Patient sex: F
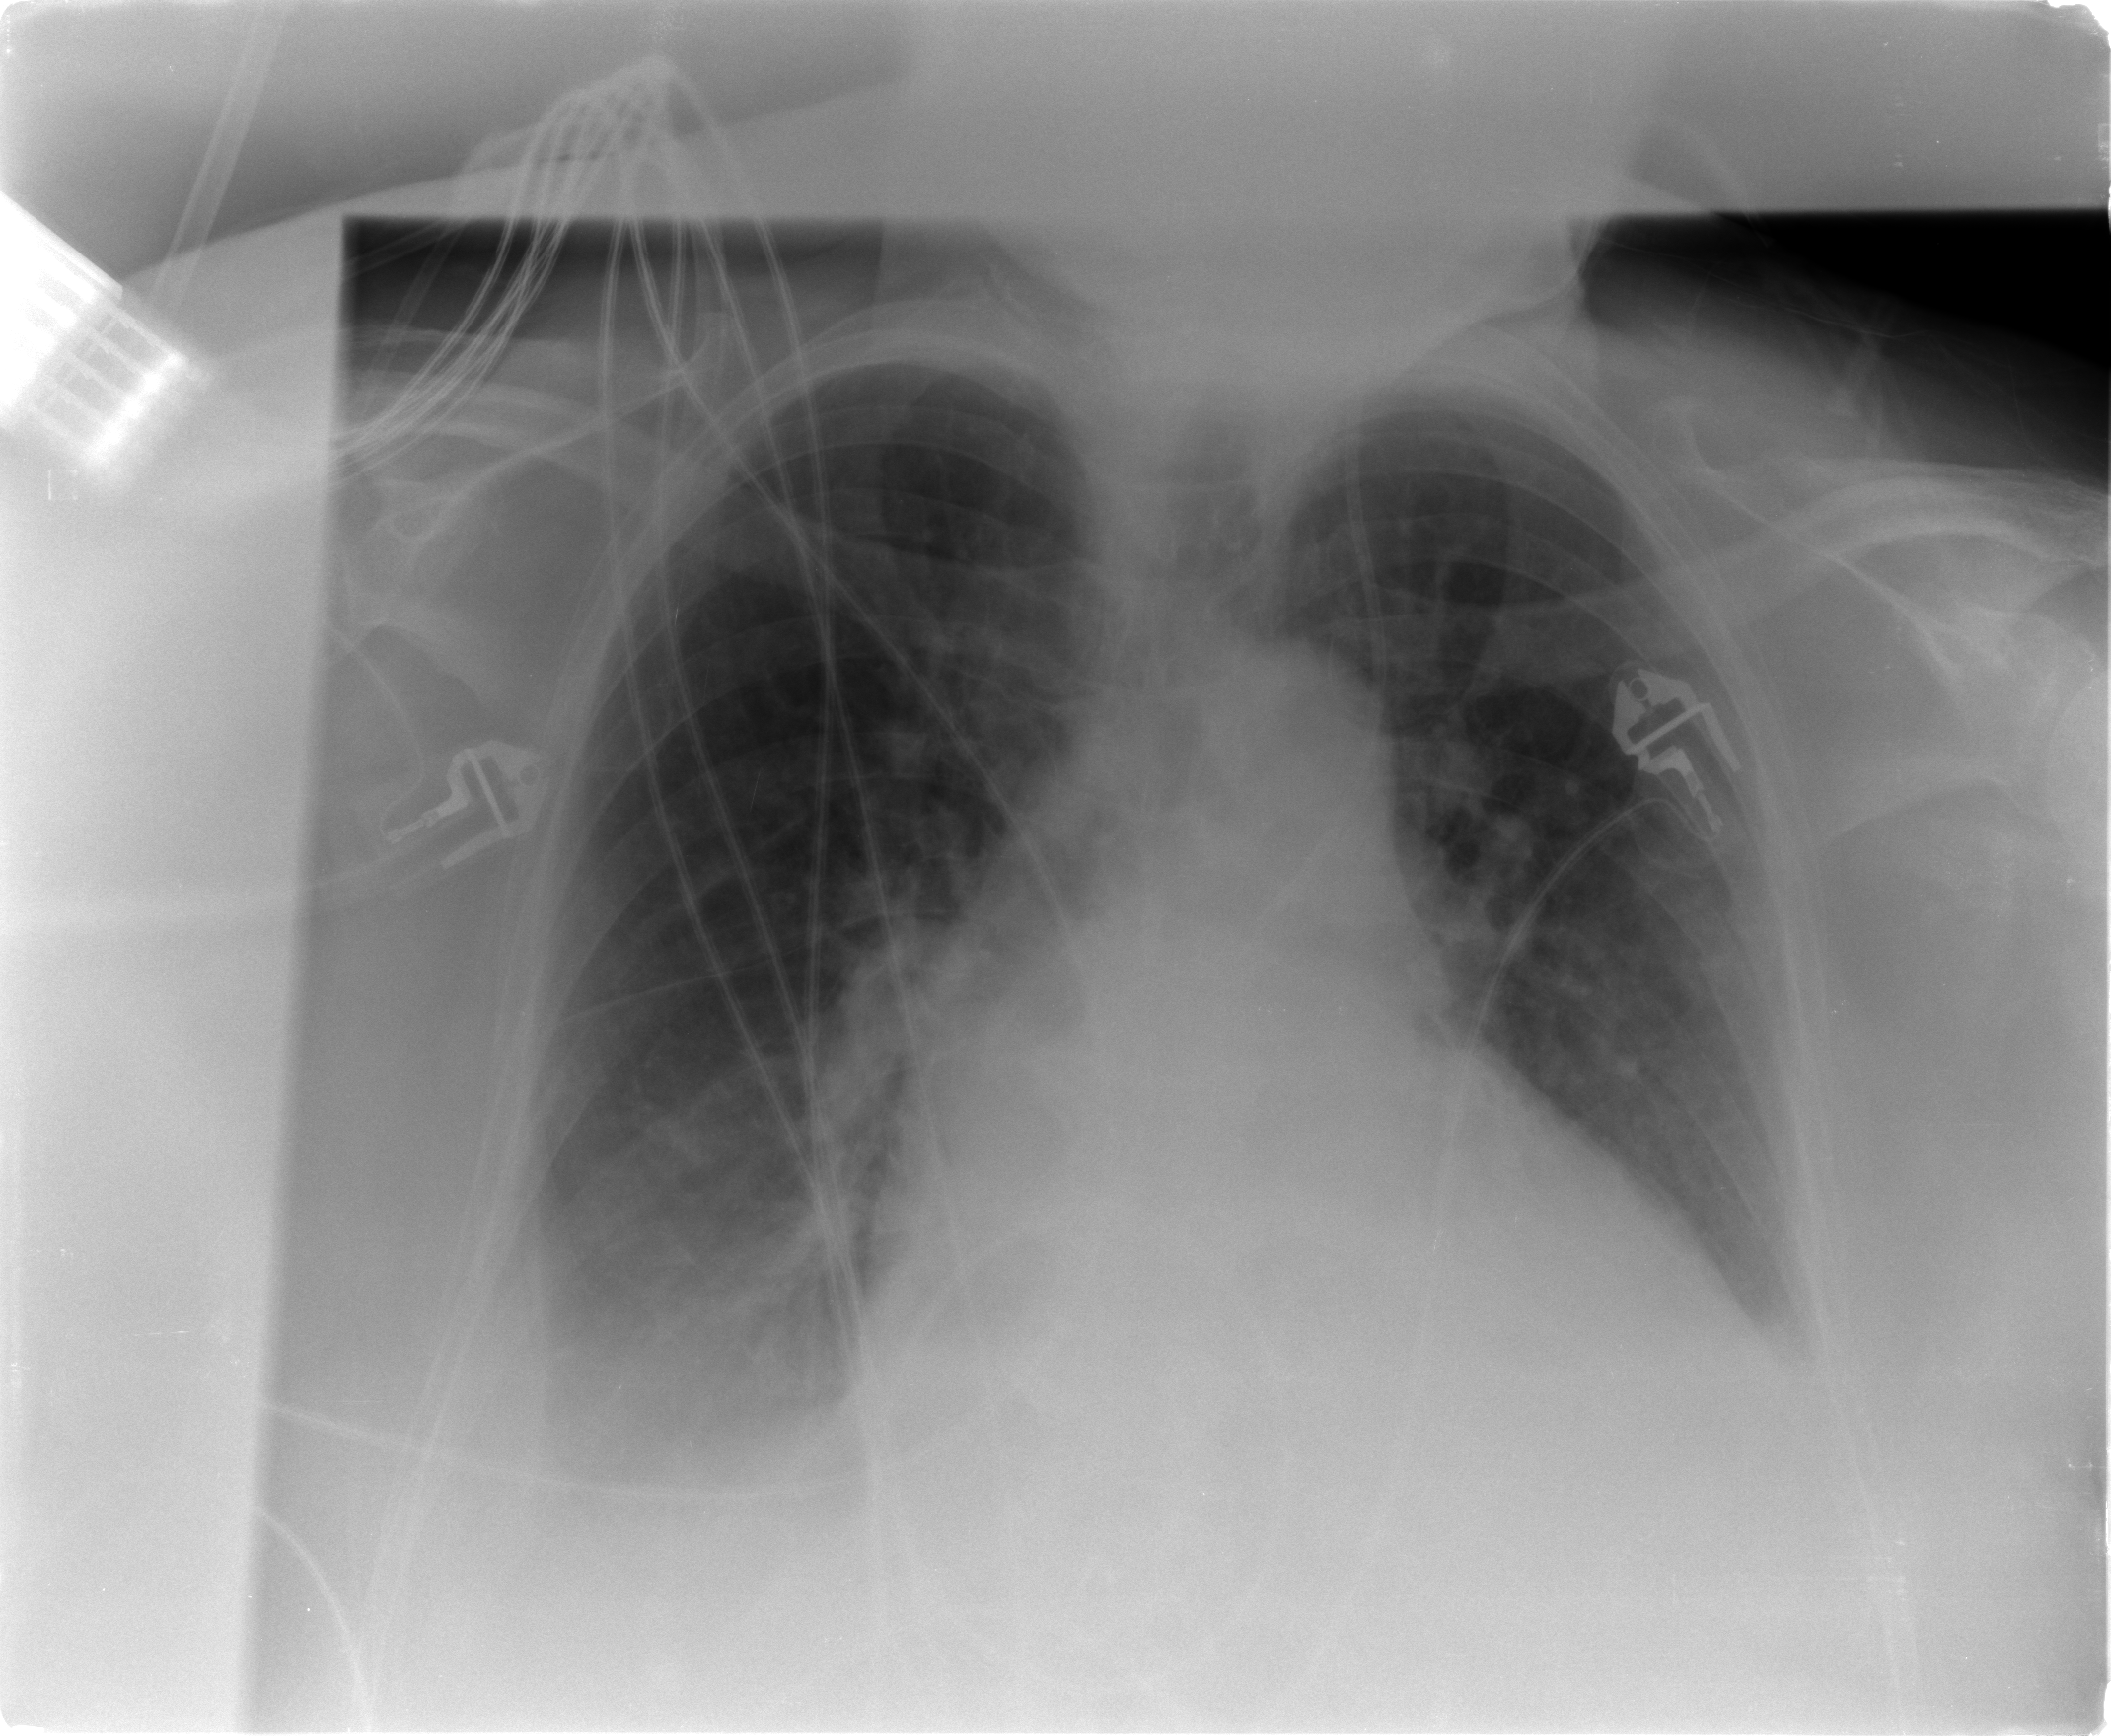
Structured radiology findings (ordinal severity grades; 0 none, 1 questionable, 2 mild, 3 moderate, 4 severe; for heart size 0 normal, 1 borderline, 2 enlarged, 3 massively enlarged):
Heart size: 3
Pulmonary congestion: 3
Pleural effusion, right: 3
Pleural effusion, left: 2
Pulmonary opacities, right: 0
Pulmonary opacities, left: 0
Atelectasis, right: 2
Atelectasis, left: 2